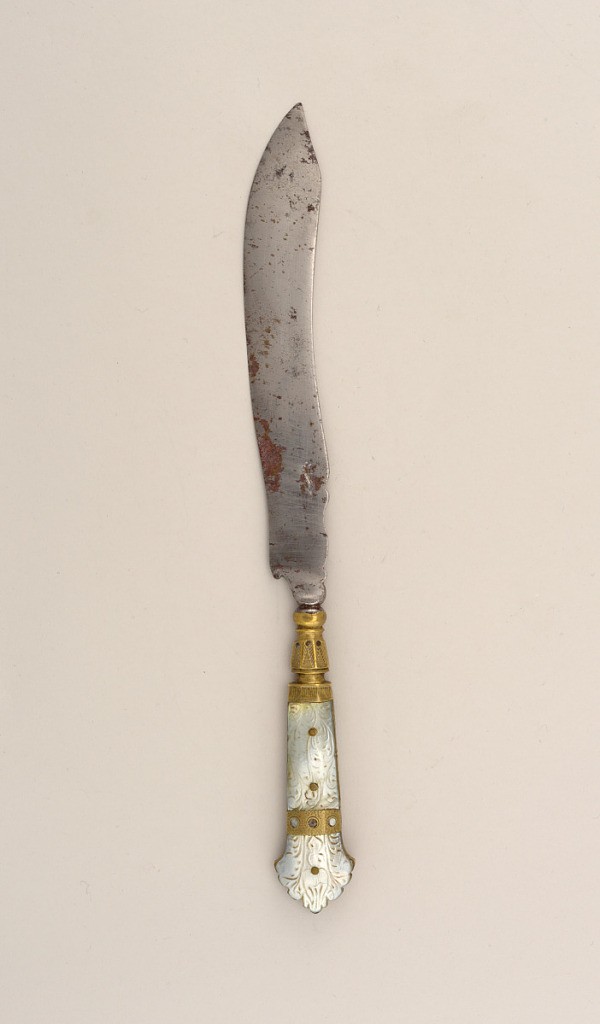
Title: Knife
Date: ca. 1700
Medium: steel, brass, mother-of-pearl
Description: Sabre-shaped blade with a profiled upper edge, rounded bolster. Flaring rectangular handle, carved mother-of-pearl. Brass rivets on both sides of handle. Brass mounts and band along the side of handle decorated with engraved geometrical and fish-shaped forms.